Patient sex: M
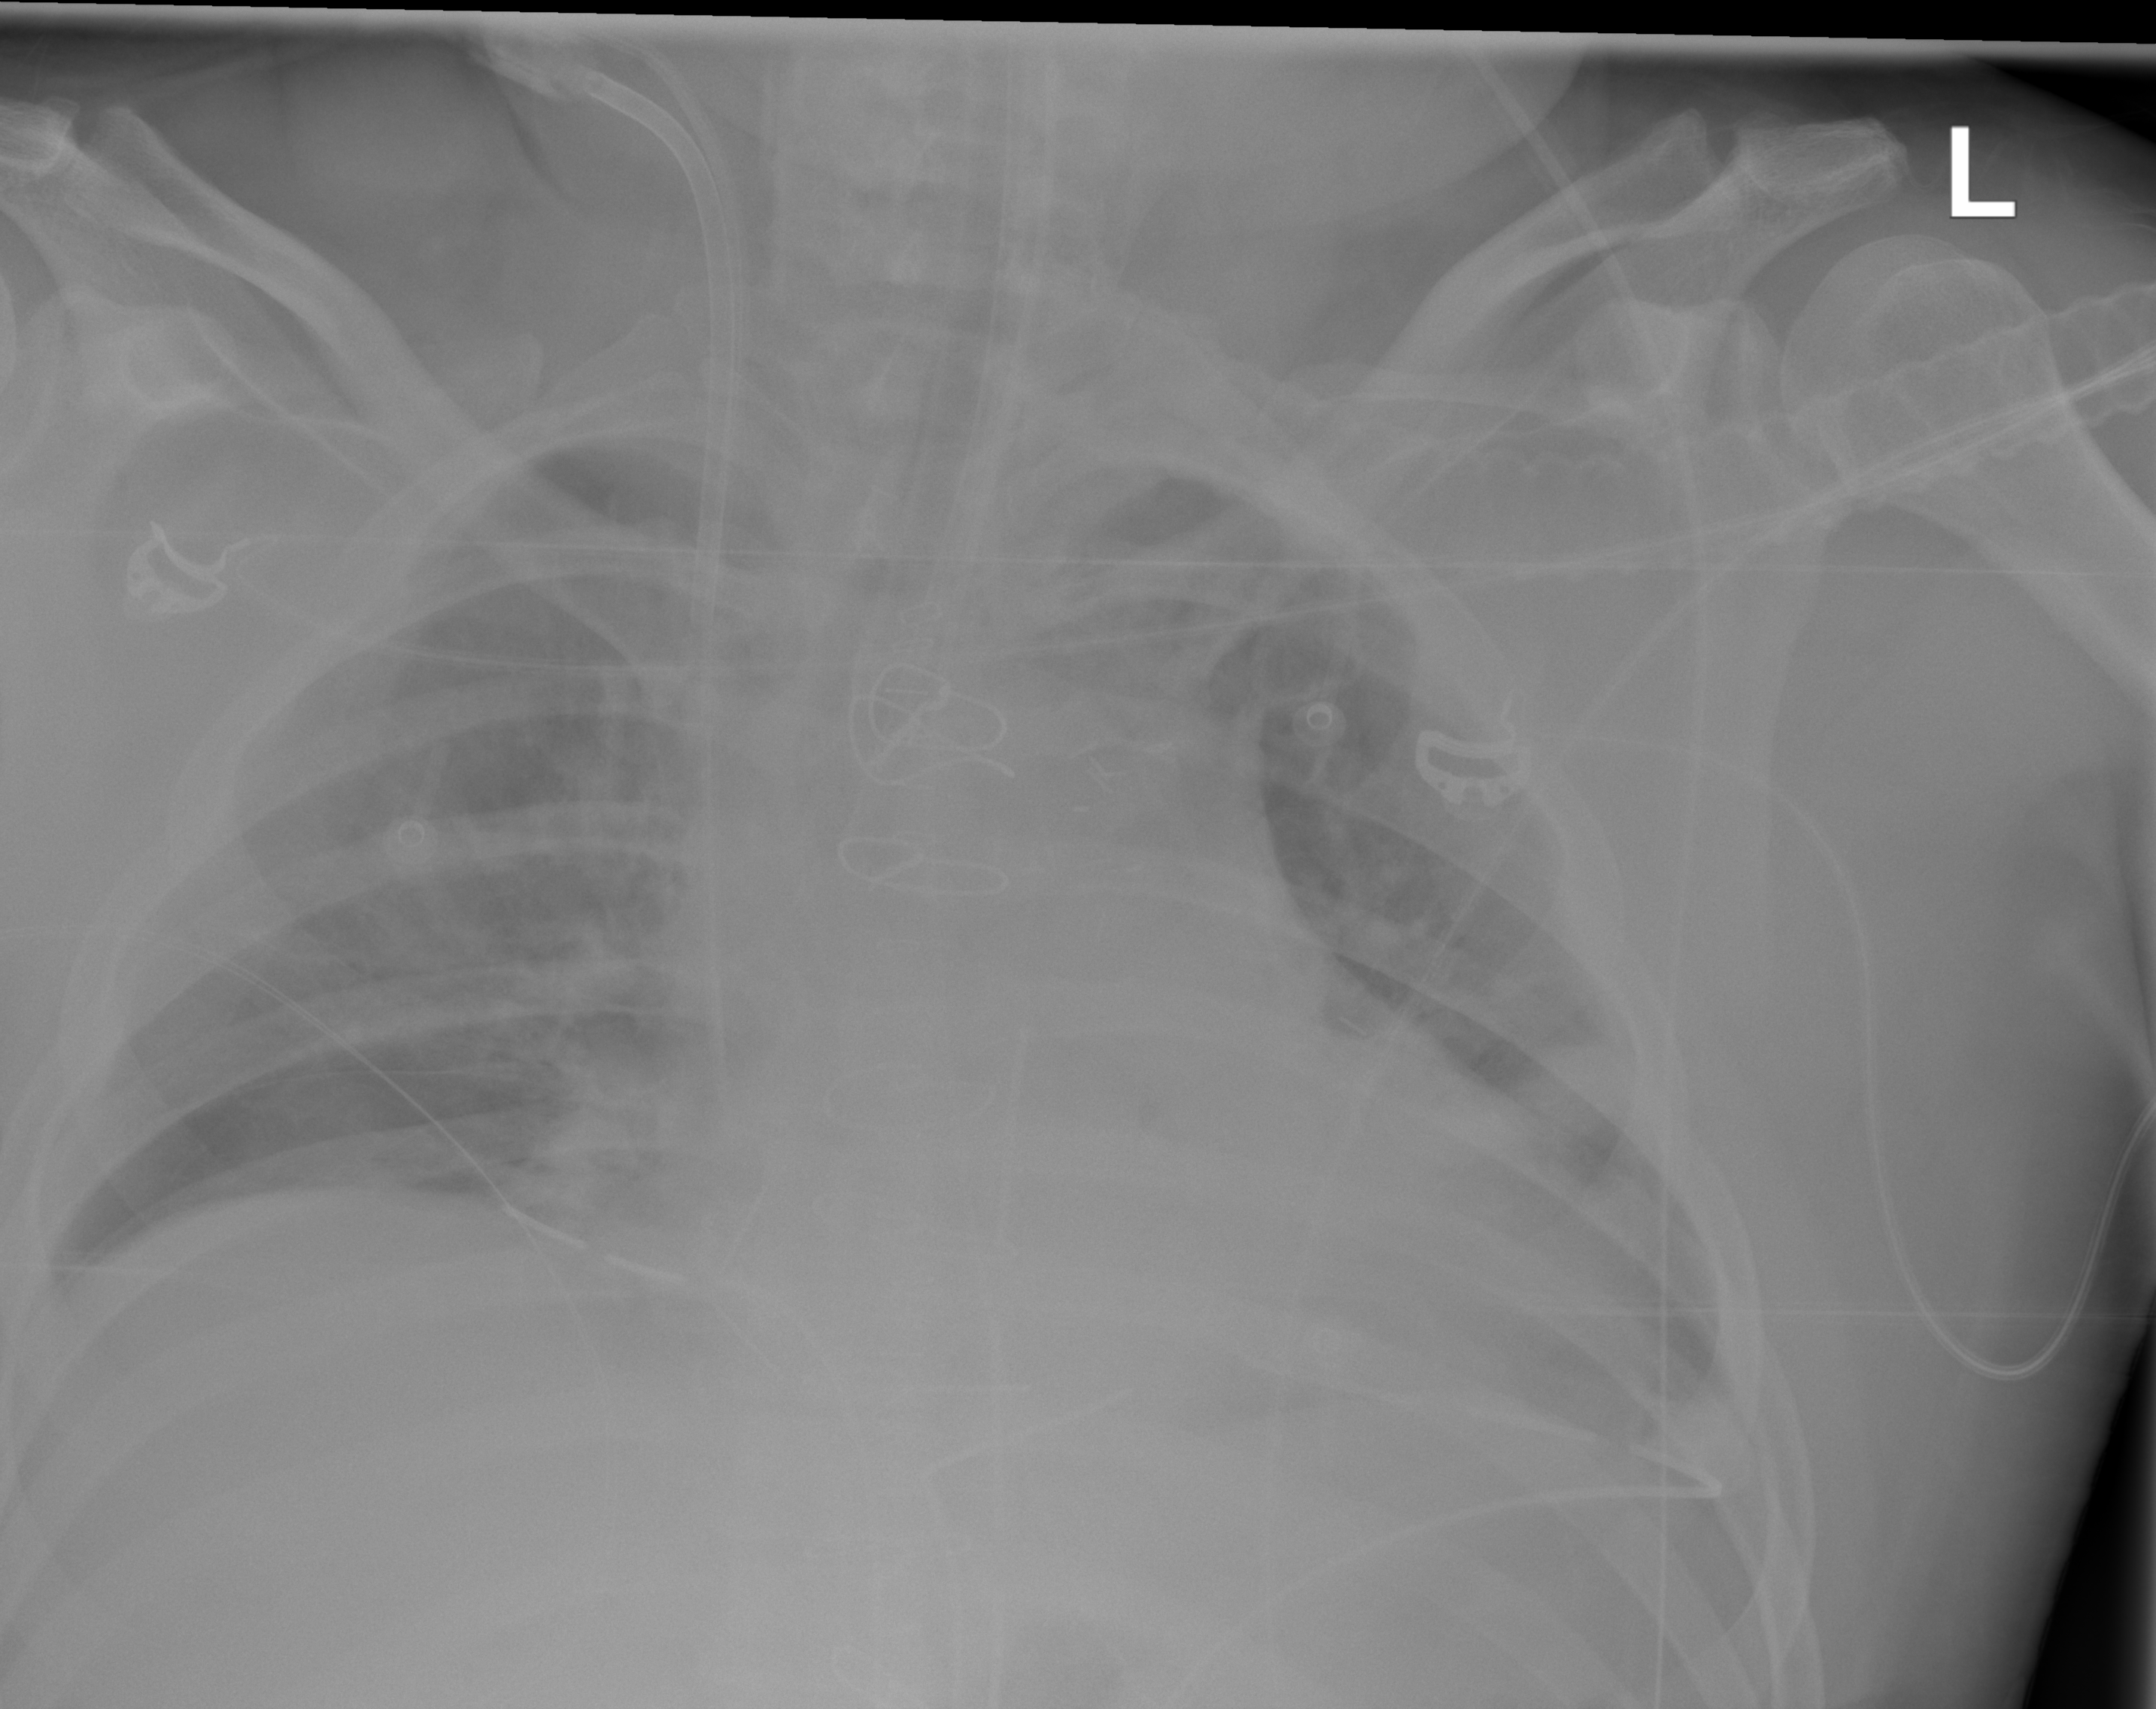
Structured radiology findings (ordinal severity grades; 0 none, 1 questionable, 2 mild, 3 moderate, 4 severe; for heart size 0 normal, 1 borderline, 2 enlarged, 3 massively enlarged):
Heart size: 2
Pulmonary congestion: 2
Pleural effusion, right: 1
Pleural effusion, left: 2
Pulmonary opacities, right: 1
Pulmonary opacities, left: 2
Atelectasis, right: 2
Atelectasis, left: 2